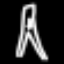
Label: The Eiffel Tower